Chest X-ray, AP view. Patient: 64 years old, sex F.
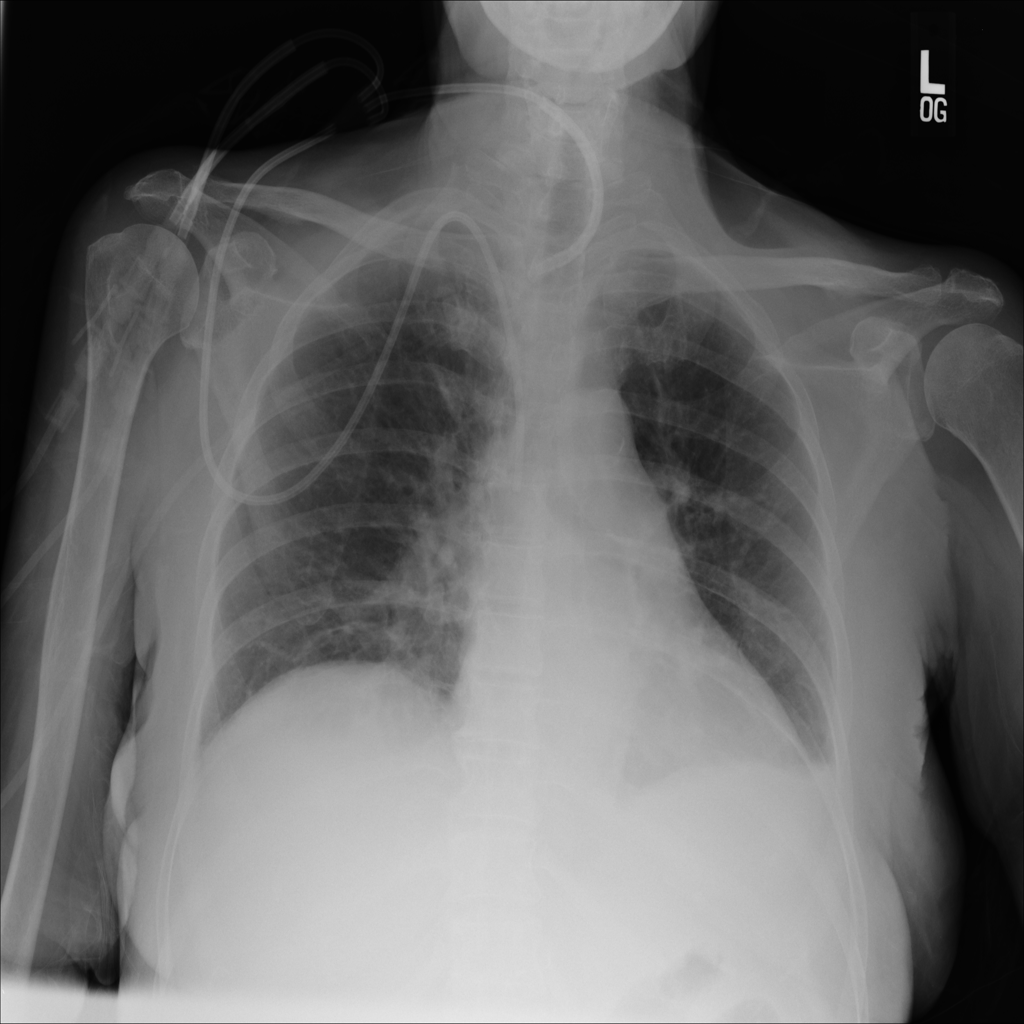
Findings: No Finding